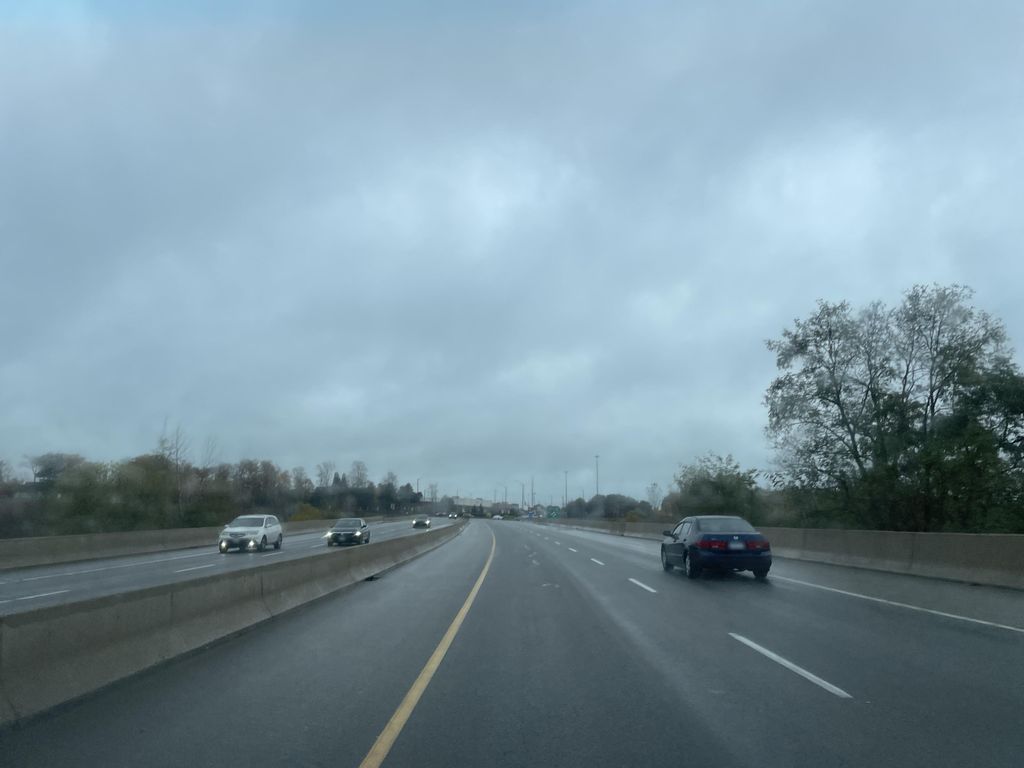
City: kitchener-waterloo